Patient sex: M
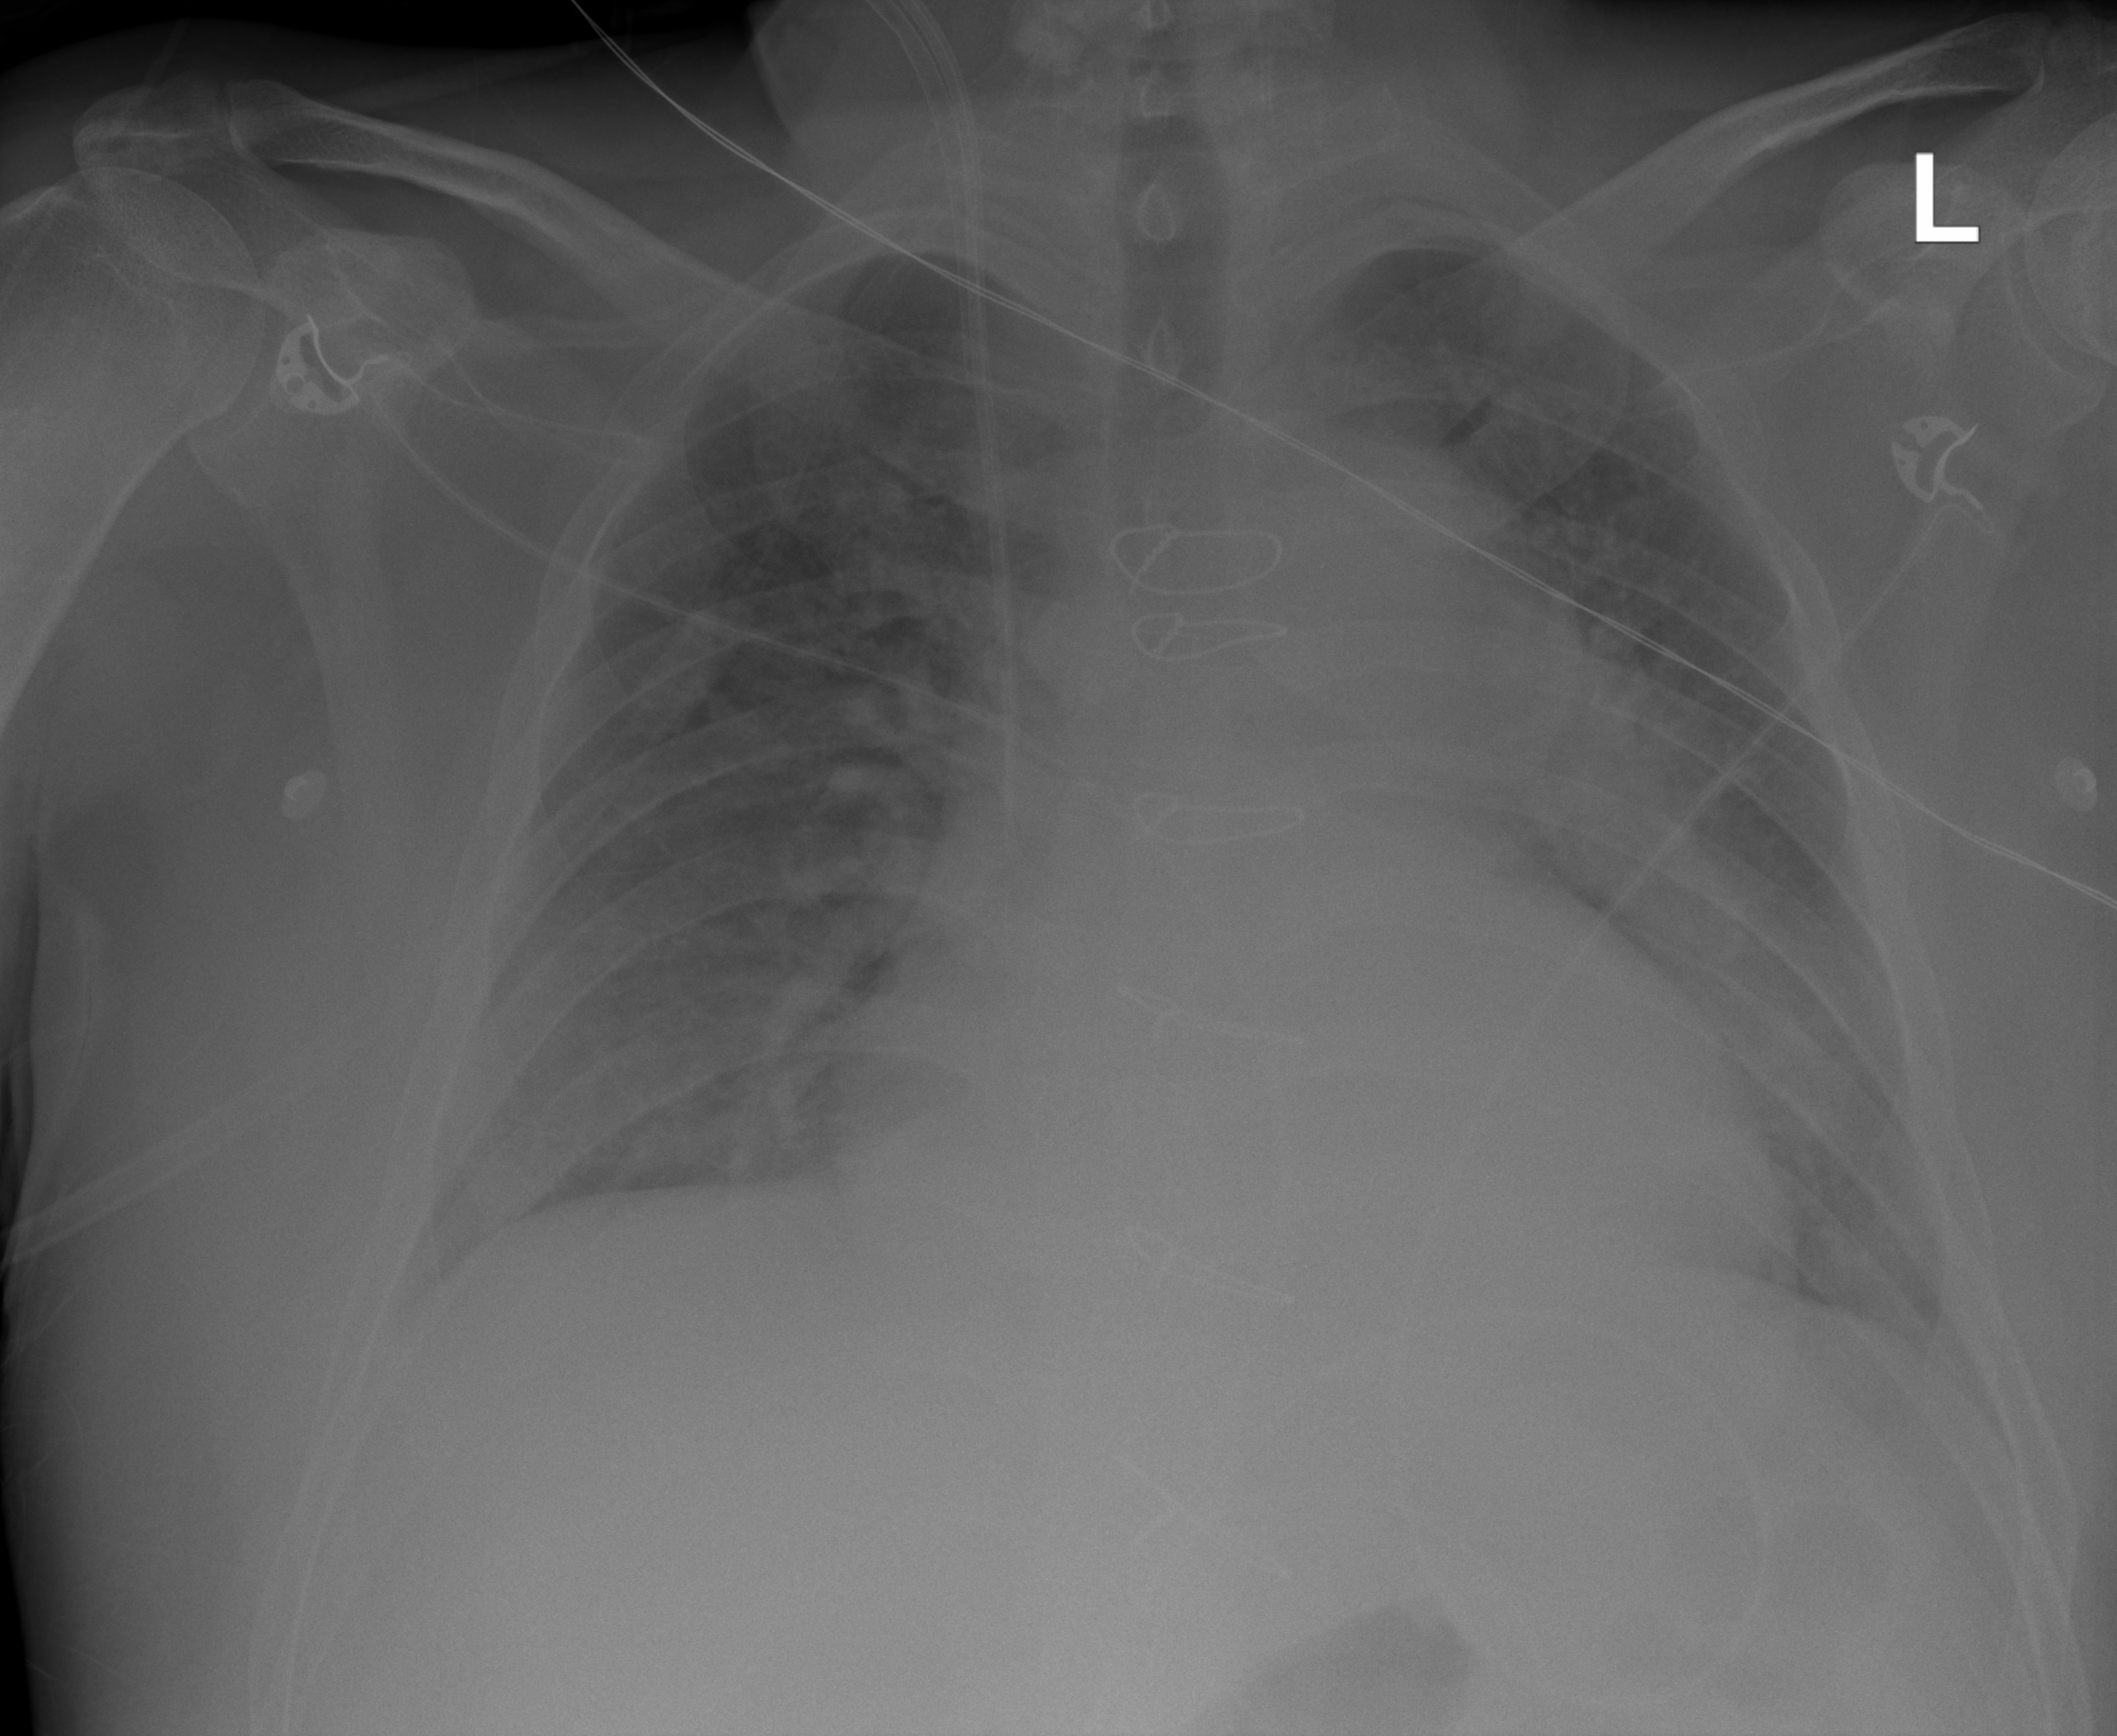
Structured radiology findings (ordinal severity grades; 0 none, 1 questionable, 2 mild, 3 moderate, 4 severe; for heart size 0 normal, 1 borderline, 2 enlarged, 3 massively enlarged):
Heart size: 2
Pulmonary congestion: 2
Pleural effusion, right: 2
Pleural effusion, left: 2
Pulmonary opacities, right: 0
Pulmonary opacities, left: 0
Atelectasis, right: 2
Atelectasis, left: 3